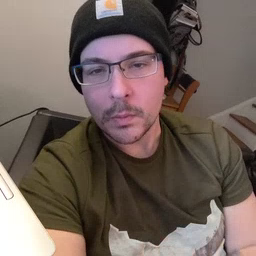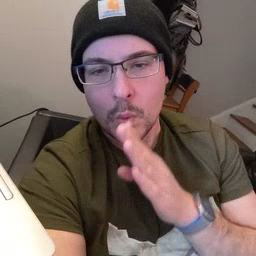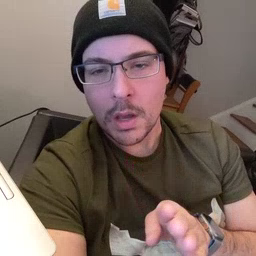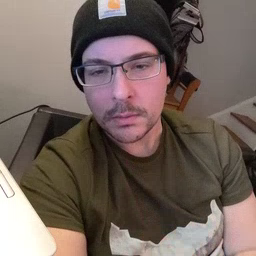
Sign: quiet